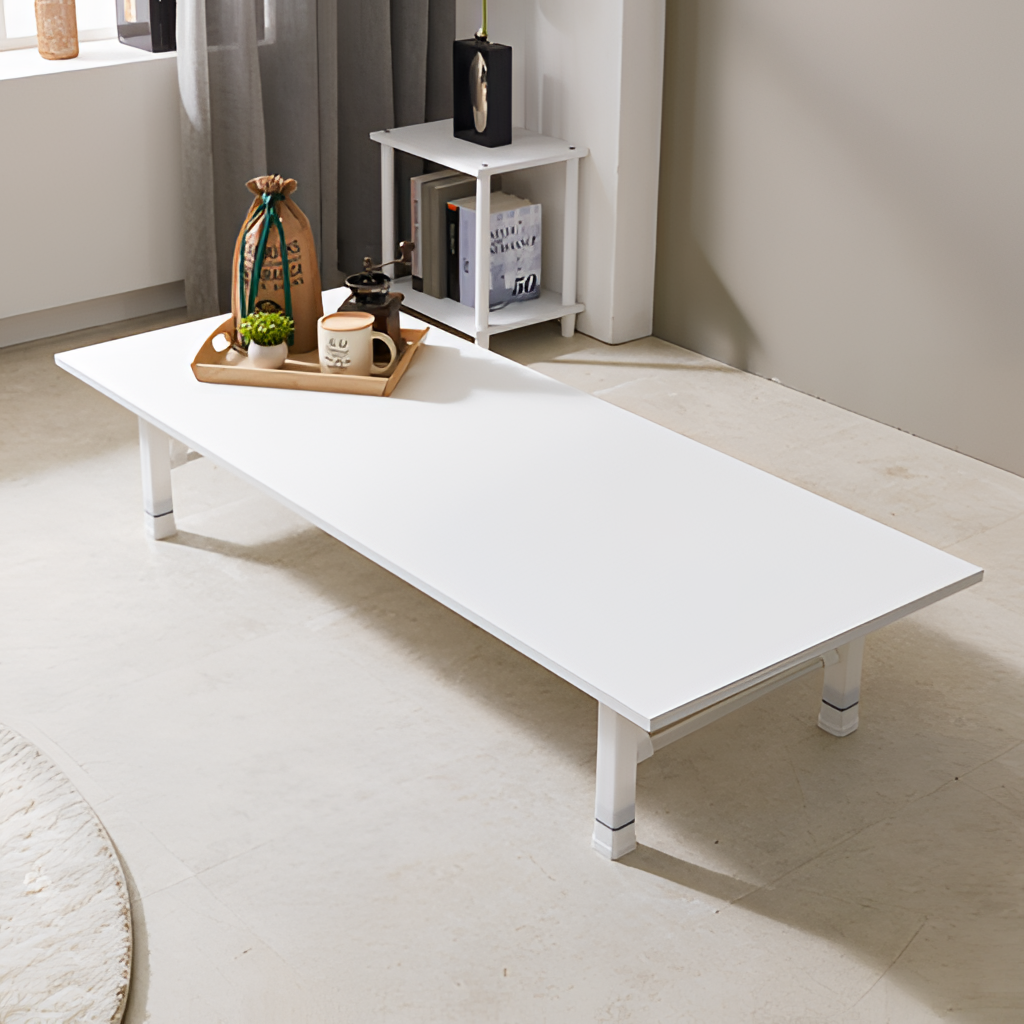
white wood coffee table, living room, paint wallpaper, with solid pattern, minimalist, tile flooring, with large square pattern